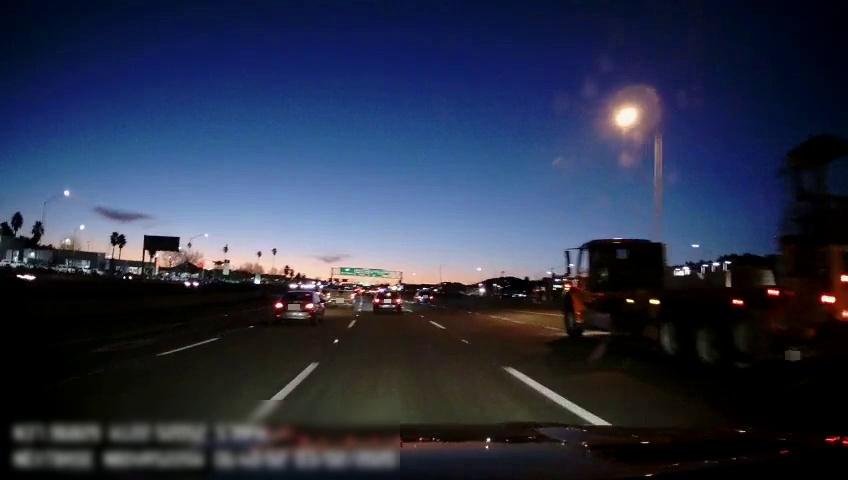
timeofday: Night
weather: Other
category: Drivable Space
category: Vehicles | Car
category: Vehicles | Truck
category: Vehicles | Car
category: Vehicles | Truck
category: Vehicles | Car
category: Vehicles | Car
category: Vehicles | Car
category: Lanes | Alternate Lane
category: Lanes | Alternate Lane
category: Lanes | Current Lane
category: Lanes | Current Lane
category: Lanes | Alternate Lane
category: Lanes | Alternate Lane
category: Traffic | Signs
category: Traffic | Signs
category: Traffic | Signs
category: Traffic | Signs